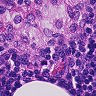
Metastatic tissue present: no